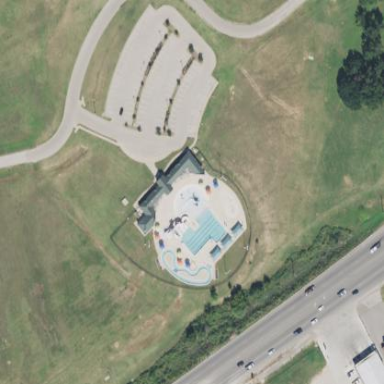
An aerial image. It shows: Sports center specializing in swimming activities located on leisure land.